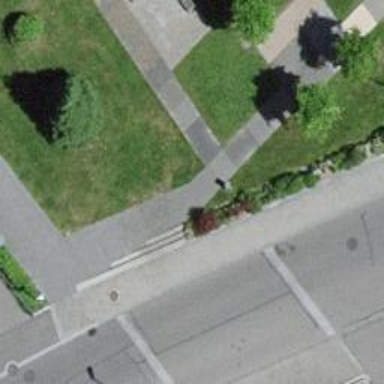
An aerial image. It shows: Path made of paving stones.